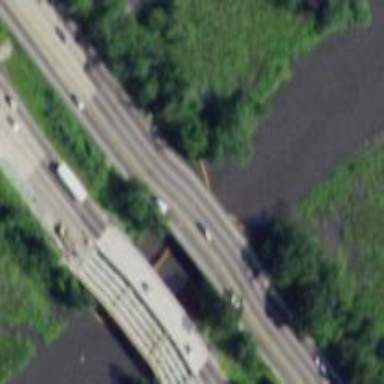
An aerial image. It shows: Urban freeway expressway bridge.